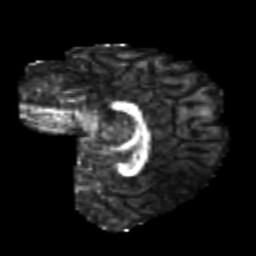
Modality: FA
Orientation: sagittal
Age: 22
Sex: female
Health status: healthy
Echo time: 0.074 s